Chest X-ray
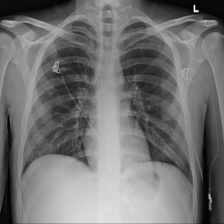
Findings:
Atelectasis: negative
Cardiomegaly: negative
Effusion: negative
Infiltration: negative
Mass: negative
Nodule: negative
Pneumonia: negative
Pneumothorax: negative
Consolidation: negative
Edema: negative
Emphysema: negative
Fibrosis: negative
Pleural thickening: negative
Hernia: negative